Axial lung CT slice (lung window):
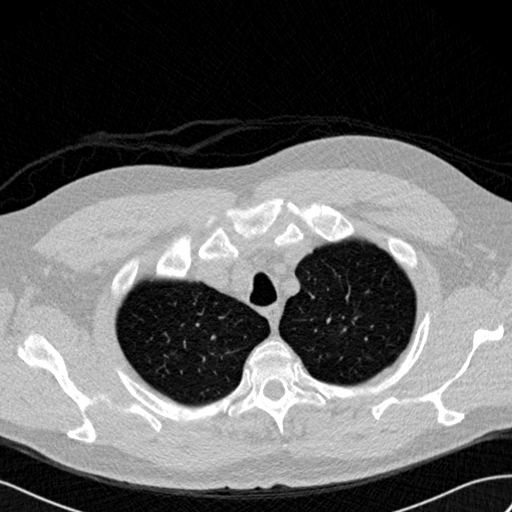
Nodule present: no